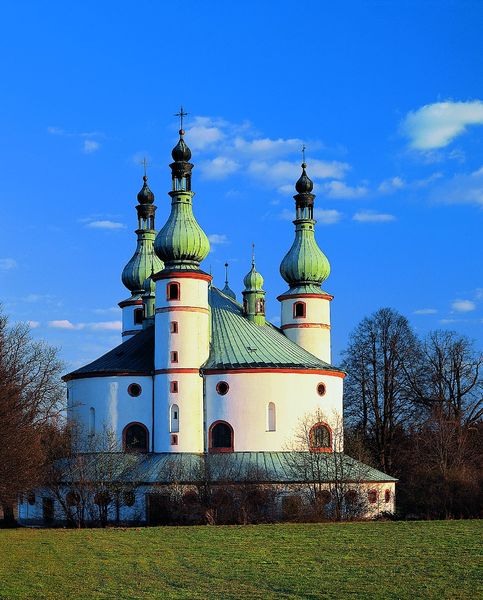
Titel: Wallfahrtskirche Kappel bei Waldsassen
Künstler: Georg Dientzenhofer
Standort: Kappel, Wallfahrtskirche zur Heiligen Dreifaltigkeit (EU - D - Bayern)
Schlagwörter: blau, himmel, weiß, wolken, bäume, grün, fenster, tür, dach, gebäude, gras, rasen, rot, schloss, wiese, kirche, rund, turm, bogen, farbe, kuppel, tor, foto, fotografie, burg, kreuz, türme, zwiebelturm, zwiebeltürme, kegel, kreuze, kirsche, rundbau, umrandet, kupferdach, rote ränder, bäumehimmel, rot umrandet, bumrandet